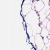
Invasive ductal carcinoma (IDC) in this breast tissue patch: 0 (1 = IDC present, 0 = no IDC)